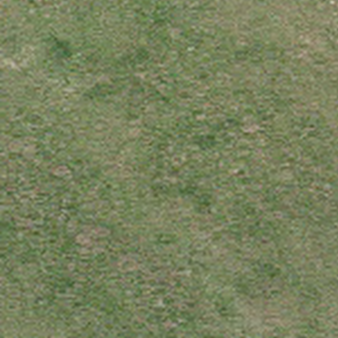
Label: other